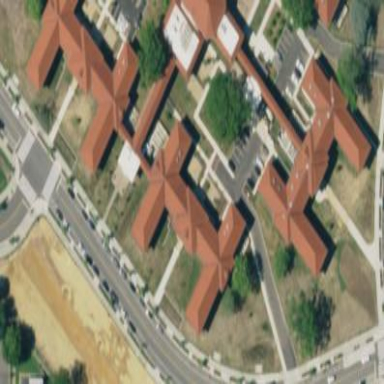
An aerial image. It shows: Historic hospital building.